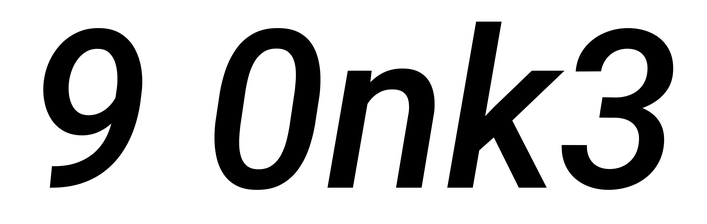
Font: Roboto-Italic_Medium_Italic